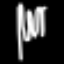
Label: fork